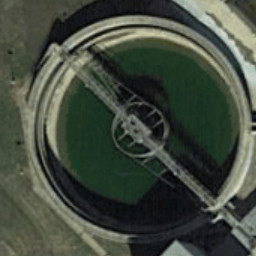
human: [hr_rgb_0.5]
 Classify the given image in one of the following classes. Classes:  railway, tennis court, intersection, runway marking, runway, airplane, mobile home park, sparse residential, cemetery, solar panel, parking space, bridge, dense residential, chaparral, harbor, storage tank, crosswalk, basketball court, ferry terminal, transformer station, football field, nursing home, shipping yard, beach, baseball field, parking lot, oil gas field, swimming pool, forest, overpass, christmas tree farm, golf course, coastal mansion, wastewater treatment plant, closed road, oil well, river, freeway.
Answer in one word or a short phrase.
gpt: wastewater treatment plant